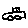
Label: car